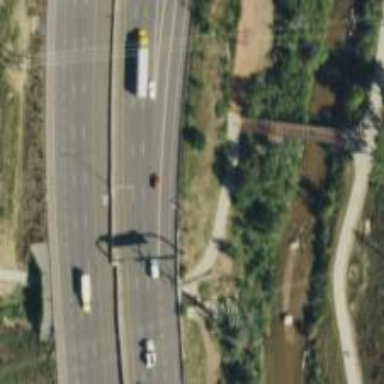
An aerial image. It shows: Bridge over motorway.